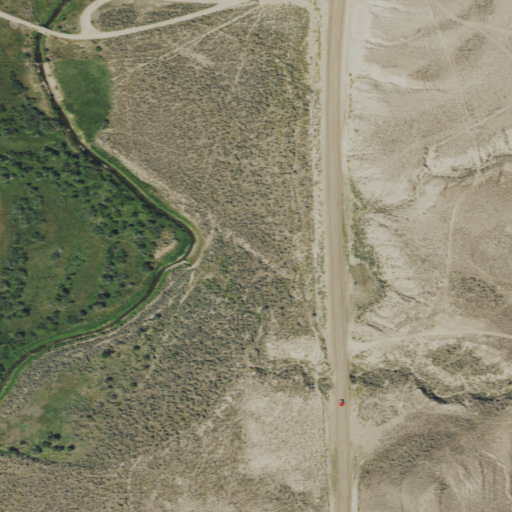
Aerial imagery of valley in Wyoming named Tyler Draw containing shrub, herbaceous wetlands, woody wetlands, and grassland